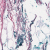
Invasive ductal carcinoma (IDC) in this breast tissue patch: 0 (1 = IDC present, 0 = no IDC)